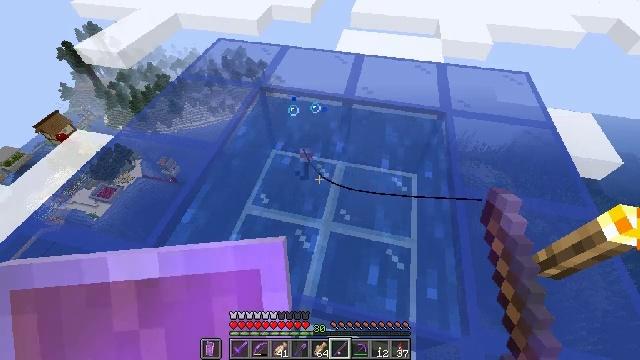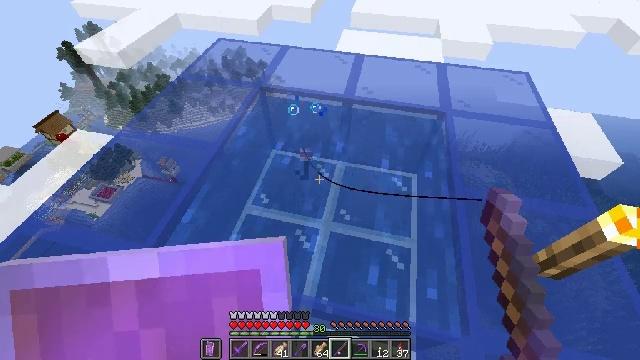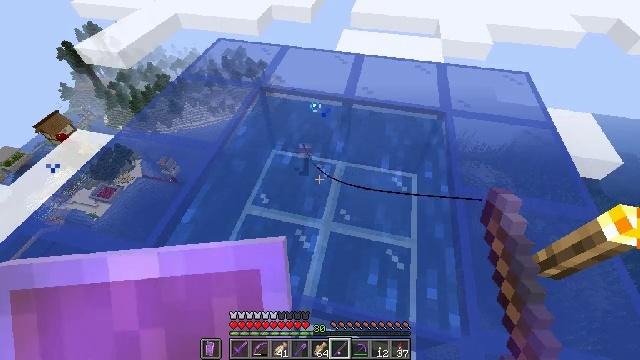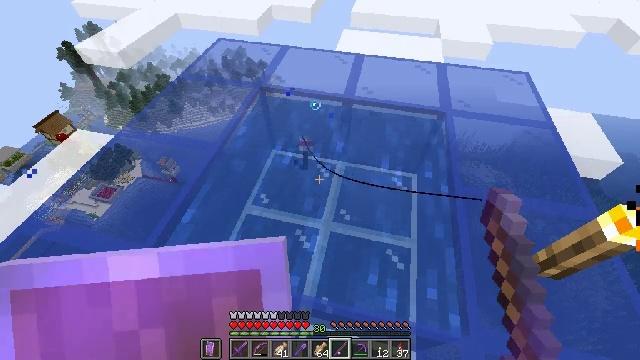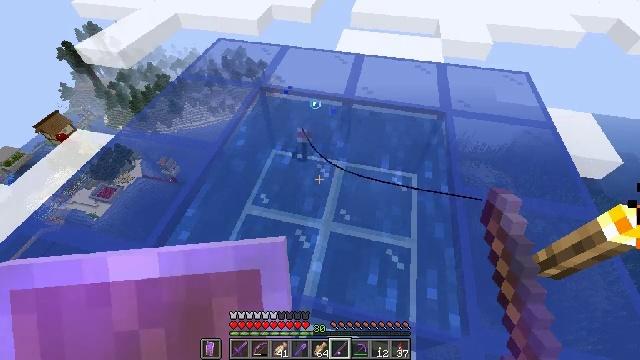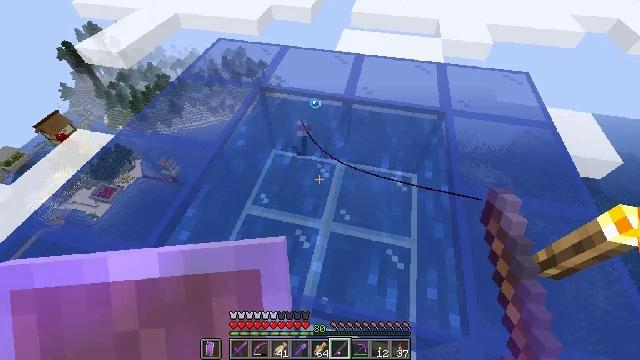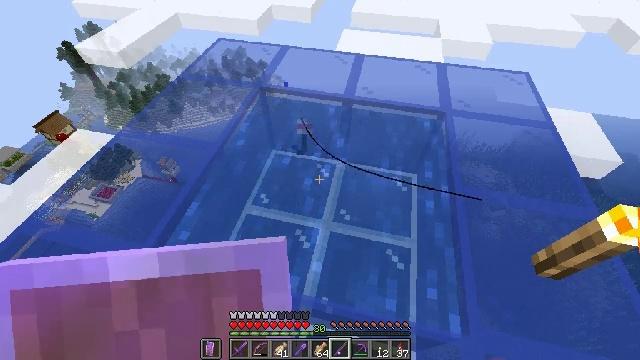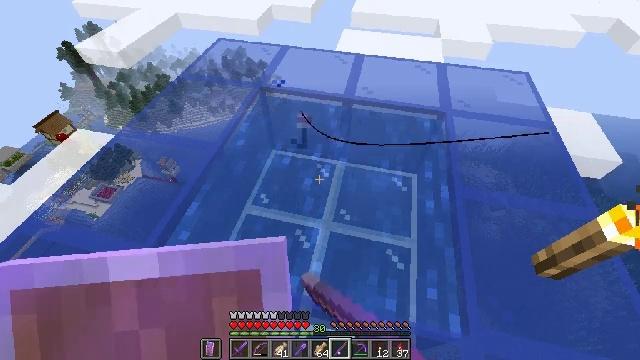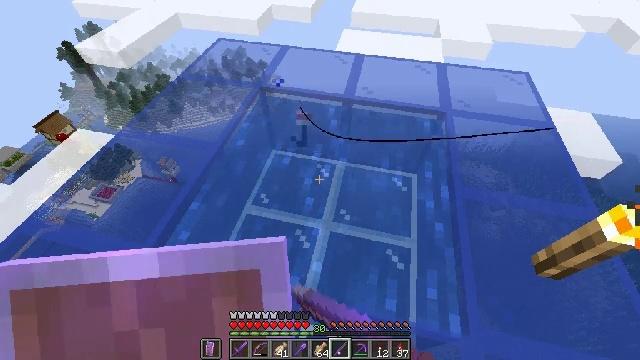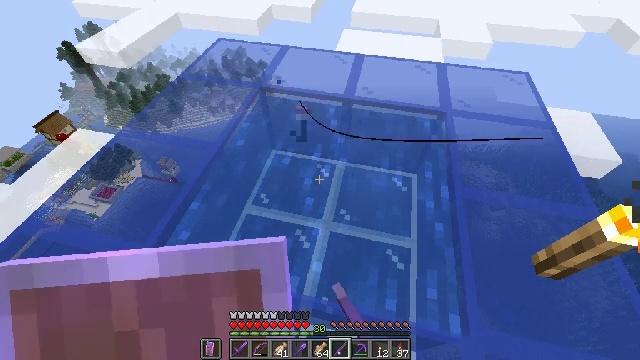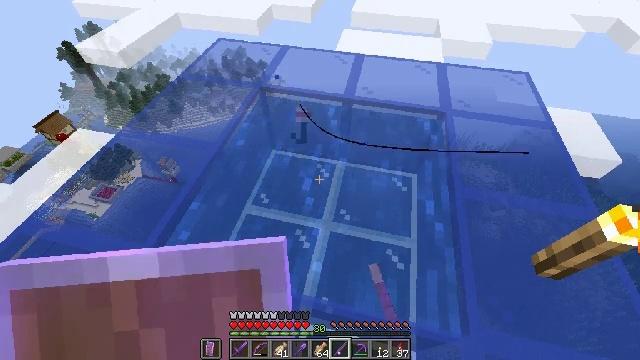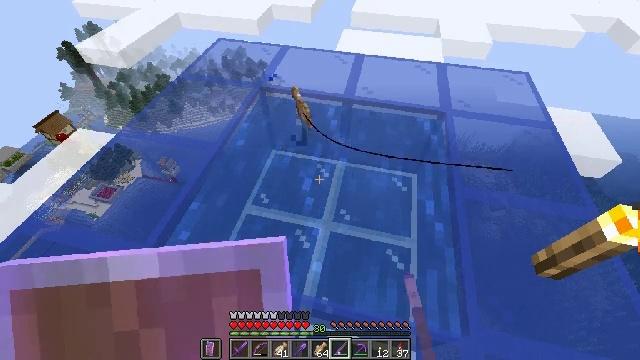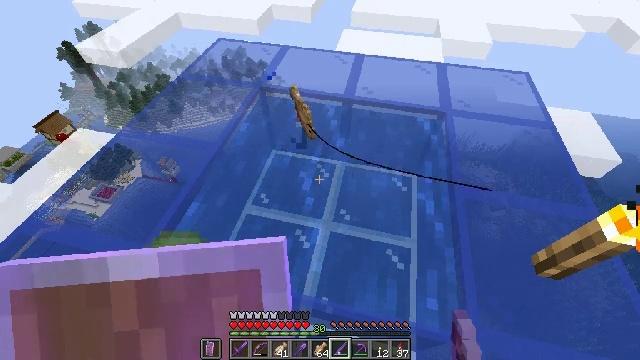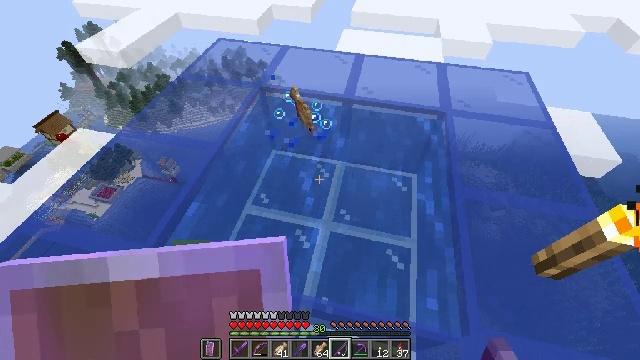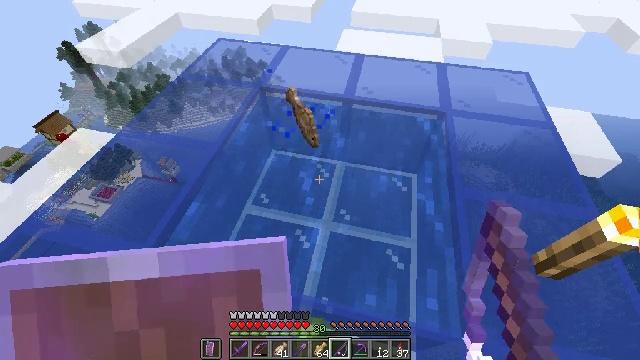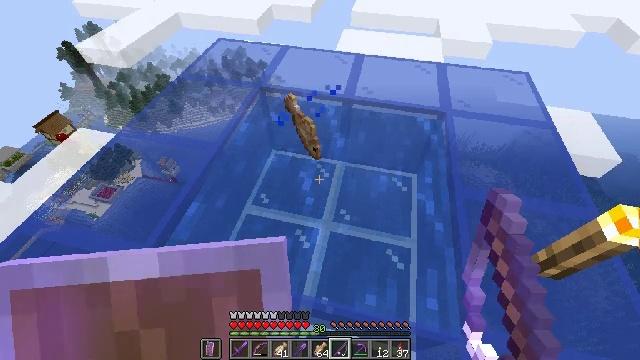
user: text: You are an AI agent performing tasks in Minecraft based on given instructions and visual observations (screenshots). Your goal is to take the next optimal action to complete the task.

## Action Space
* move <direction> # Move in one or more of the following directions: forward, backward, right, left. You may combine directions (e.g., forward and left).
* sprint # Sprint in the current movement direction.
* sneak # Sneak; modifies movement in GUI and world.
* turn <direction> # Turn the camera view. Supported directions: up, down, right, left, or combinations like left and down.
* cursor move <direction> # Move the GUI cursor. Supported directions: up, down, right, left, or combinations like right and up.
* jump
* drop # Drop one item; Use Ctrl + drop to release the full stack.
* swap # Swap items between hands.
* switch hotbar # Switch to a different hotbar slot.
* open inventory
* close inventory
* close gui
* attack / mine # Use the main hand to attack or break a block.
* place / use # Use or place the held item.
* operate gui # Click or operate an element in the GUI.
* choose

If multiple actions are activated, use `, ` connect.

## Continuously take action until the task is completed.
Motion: motion action
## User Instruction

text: Remove a bowl from the inventory.
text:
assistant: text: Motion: no_op
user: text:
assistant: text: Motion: no_op
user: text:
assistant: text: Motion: no_op
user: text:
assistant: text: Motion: no_op
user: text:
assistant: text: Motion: no_op
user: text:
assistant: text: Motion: use / place
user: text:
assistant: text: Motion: use / place
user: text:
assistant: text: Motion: use / place
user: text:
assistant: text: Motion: no_op
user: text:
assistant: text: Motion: no_op
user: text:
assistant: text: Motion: no_op
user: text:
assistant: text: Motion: no_op
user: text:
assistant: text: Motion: no_op
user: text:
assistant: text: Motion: no_op
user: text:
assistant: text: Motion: no_op
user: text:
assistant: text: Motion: no_op
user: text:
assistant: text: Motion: no_op
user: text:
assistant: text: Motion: no_op
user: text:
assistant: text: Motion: no_op
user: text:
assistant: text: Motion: no_op
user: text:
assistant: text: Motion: no_op
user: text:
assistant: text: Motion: no_op
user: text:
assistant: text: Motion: no_op
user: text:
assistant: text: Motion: no_op
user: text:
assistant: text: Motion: no_op
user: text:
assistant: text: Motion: no_op
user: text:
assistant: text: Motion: no_op
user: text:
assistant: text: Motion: no_op
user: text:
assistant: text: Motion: no_op
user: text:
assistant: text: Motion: open inventory